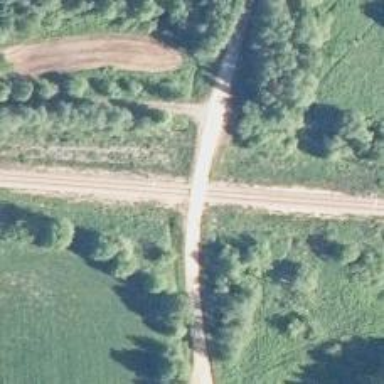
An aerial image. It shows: Railway with continuous electrified contact lines.